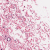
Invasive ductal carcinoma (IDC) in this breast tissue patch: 0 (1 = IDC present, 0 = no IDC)